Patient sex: F
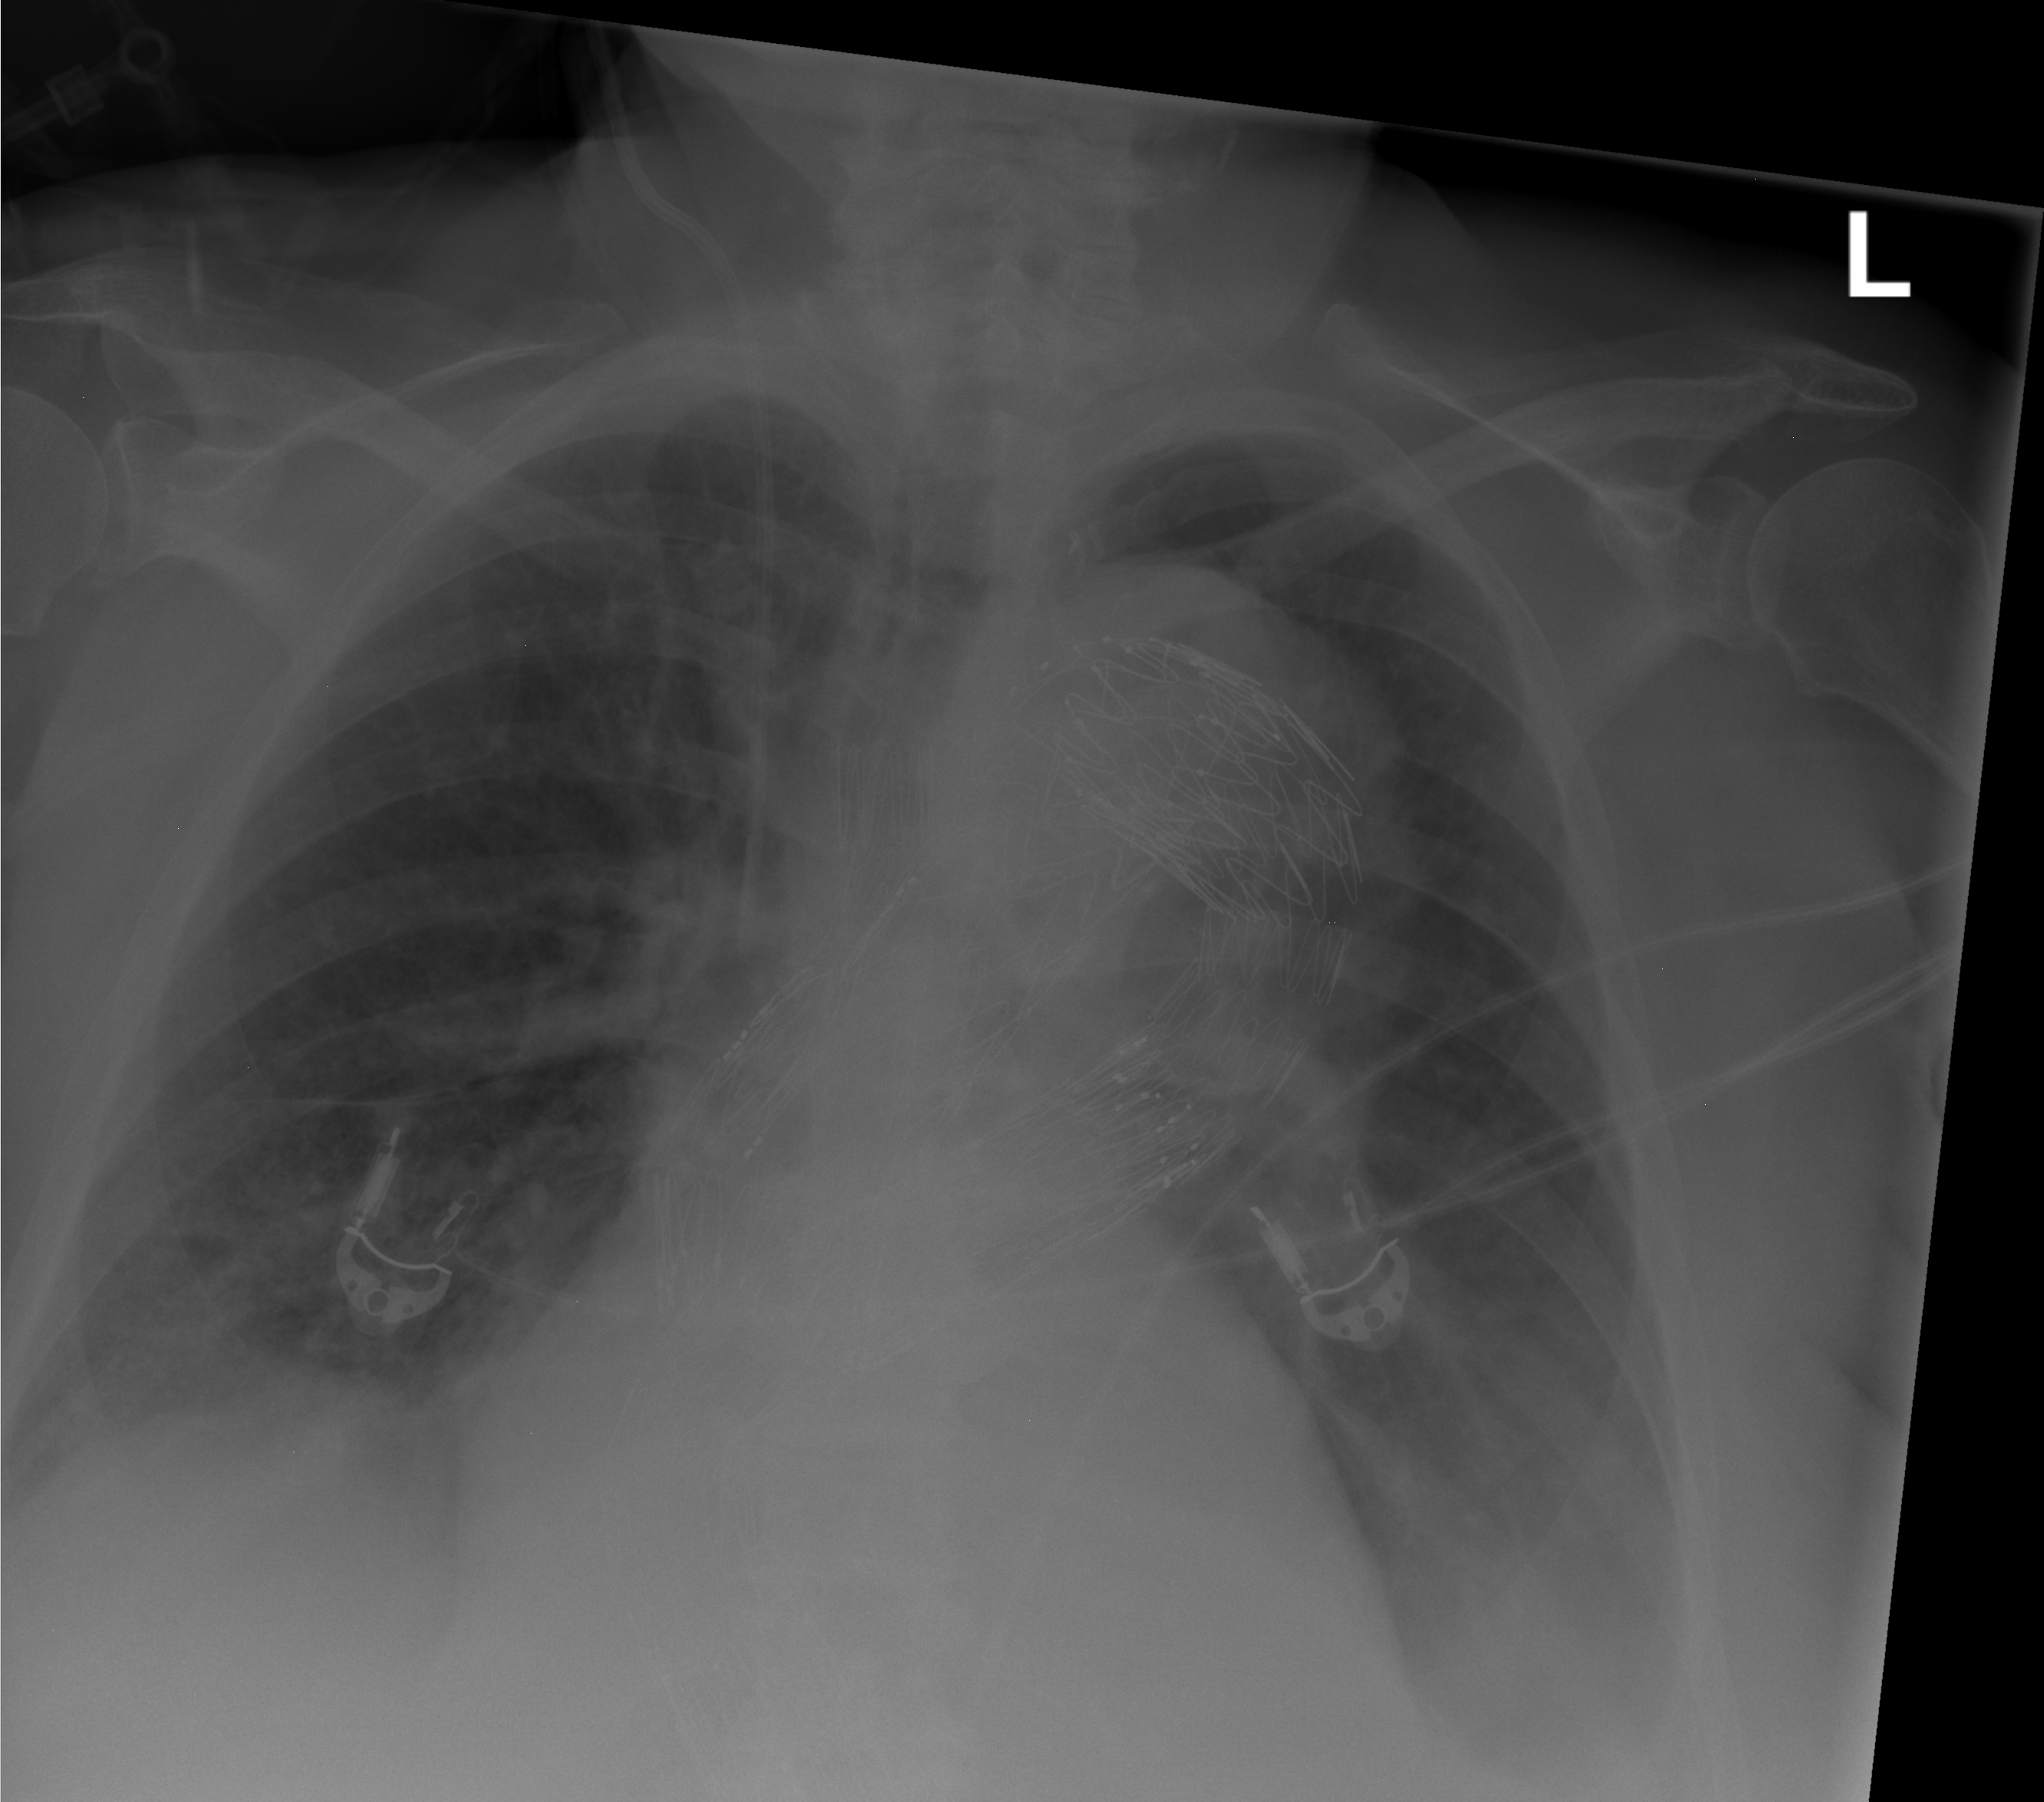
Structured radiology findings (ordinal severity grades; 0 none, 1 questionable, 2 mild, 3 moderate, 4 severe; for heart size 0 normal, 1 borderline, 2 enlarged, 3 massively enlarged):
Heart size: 2
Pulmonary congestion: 0
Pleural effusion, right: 1
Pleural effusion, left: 2
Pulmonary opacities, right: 0
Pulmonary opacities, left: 0
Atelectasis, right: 0
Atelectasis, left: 2